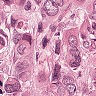
Metastatic tissue present: yes